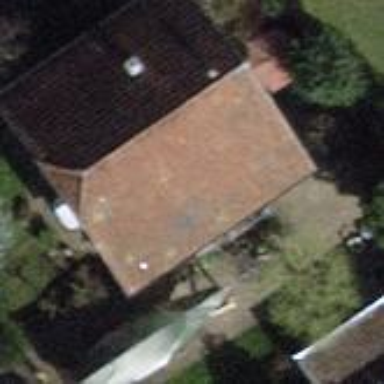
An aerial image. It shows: Detached building.